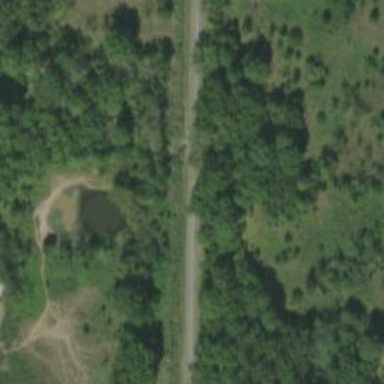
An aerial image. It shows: Culvert tunnel.